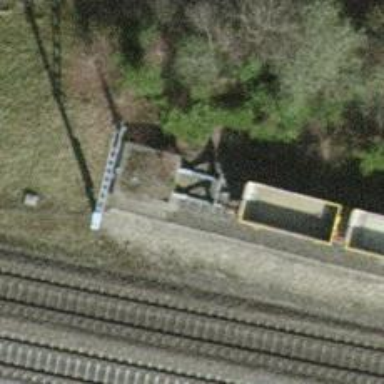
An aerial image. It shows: Railway buffer stop.